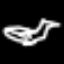
Label: airplane